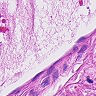
Metastatic tissue present: no